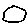
Label: circle